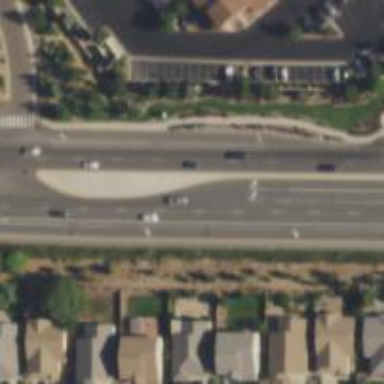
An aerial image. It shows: Primary_link highway with separate sidewalks and asphalt surface.